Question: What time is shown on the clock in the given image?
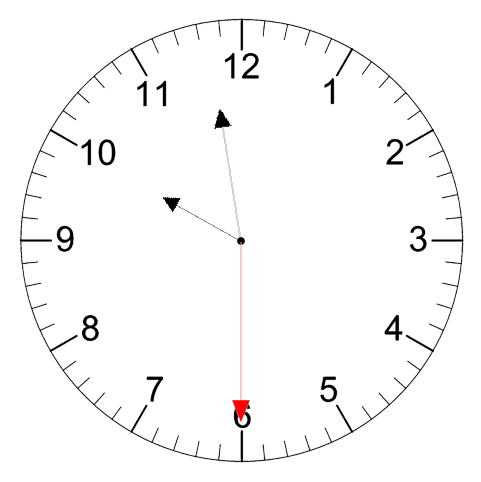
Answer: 09:58:30